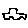
Label: car